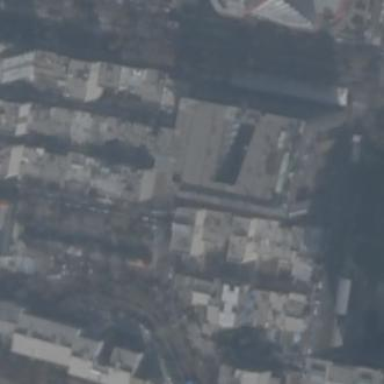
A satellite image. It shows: Mall building.